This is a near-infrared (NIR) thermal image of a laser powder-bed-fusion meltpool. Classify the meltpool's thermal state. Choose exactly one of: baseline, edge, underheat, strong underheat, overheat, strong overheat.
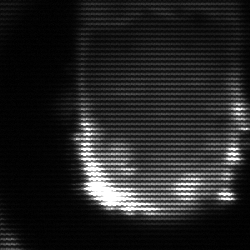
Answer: baseline